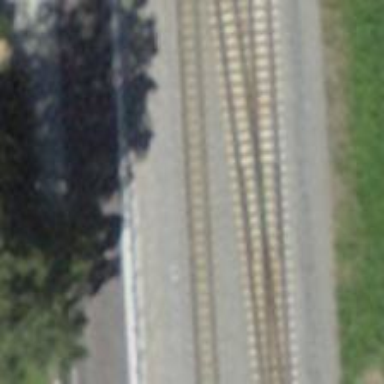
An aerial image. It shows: Narrow-gauge railway with electrified contact line.